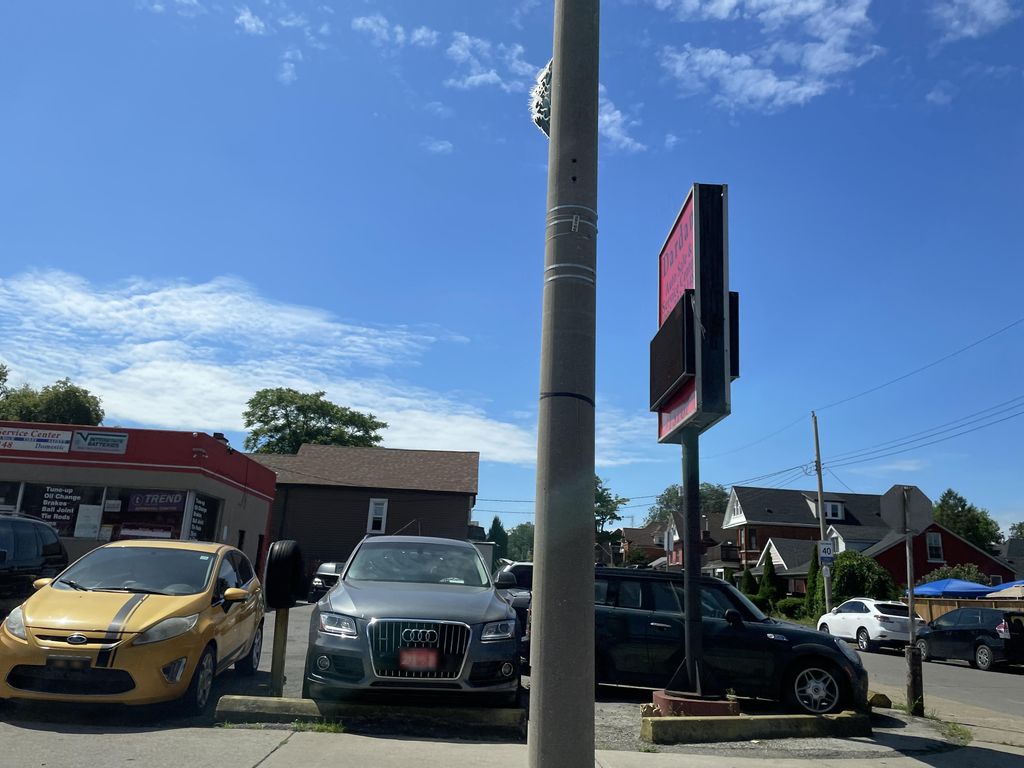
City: hamilton